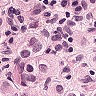
Metastatic tissue present: yes